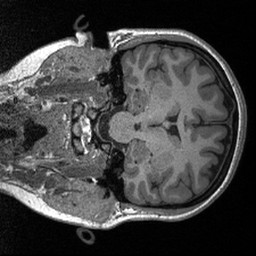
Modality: T1w
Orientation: coronal
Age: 28
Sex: female